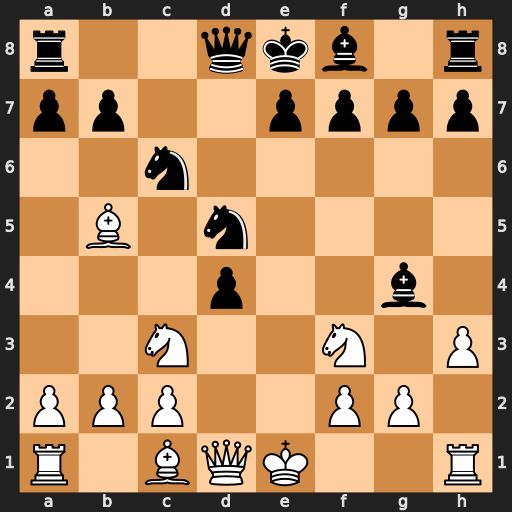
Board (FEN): r2qkb1r/pp2pppp/2n5/1B1n4/3p2b1/2N2N1P/PPP2PP1/R1BQK2R
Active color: w
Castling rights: KQkq
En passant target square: -
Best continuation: Nxd5 Qxd5 Bxc6+ bxc6 hxg4